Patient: sex M, age 30
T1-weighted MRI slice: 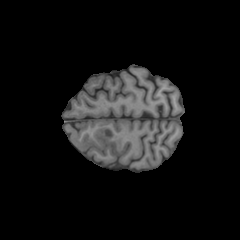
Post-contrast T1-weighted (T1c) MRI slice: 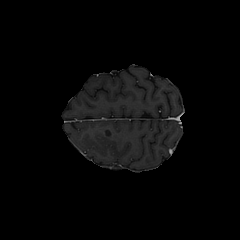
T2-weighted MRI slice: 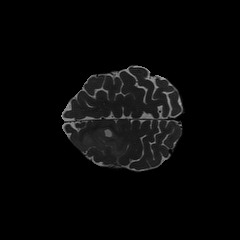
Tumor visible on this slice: yes
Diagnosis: Astrocytoma, IDH-mutant
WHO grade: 4